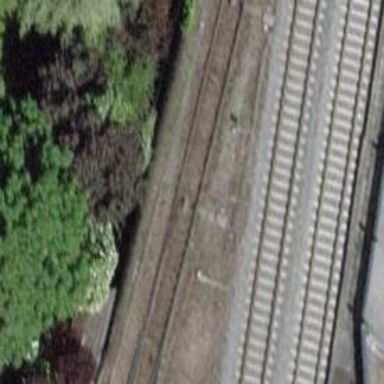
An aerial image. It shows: Railway switch.